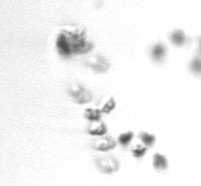
Label: Phaeocystis